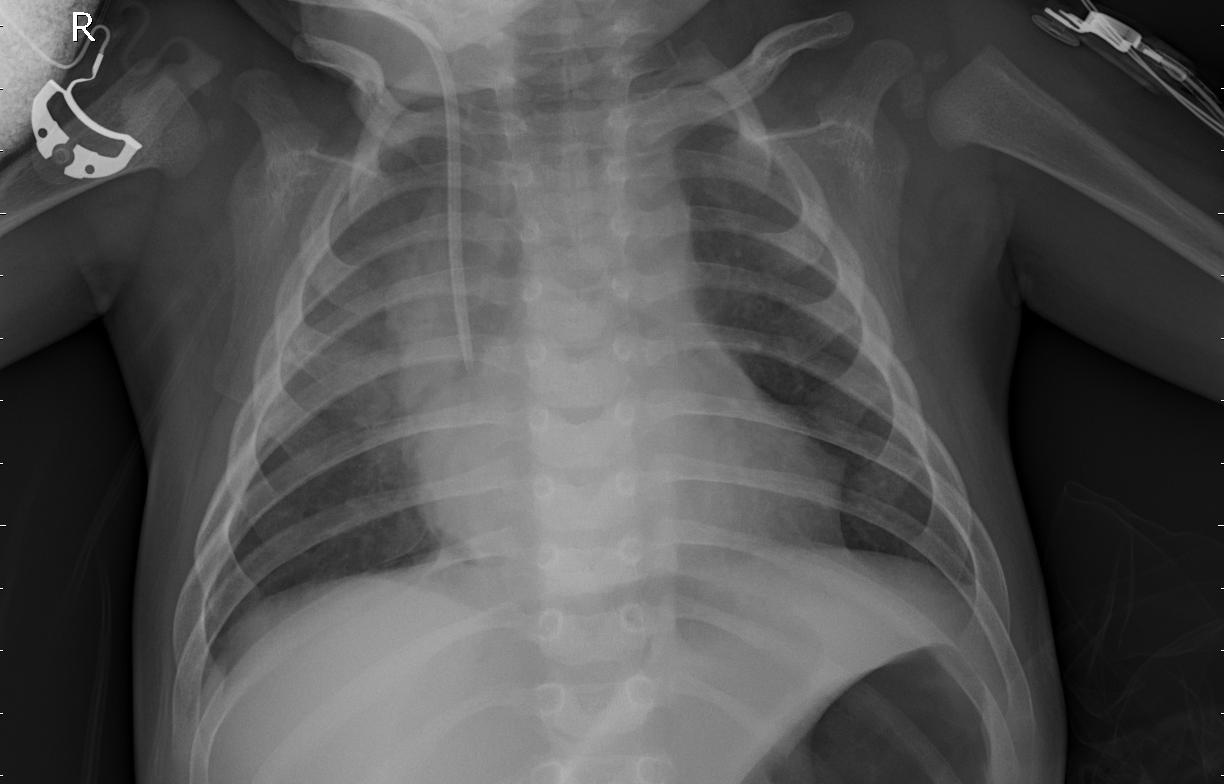
Diagnosis: PNEUMONIA